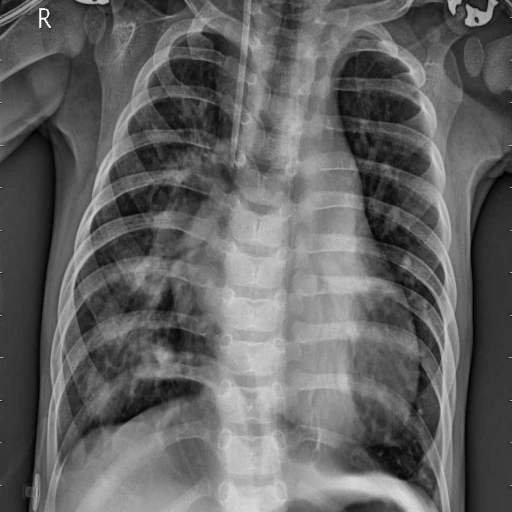
Finding: PNEUMONIA